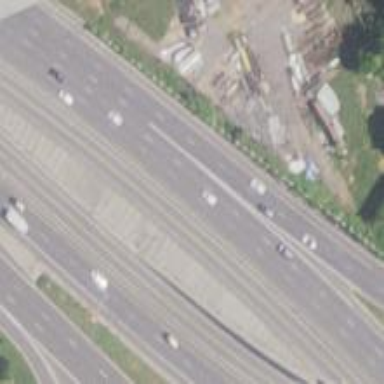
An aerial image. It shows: Busway road.